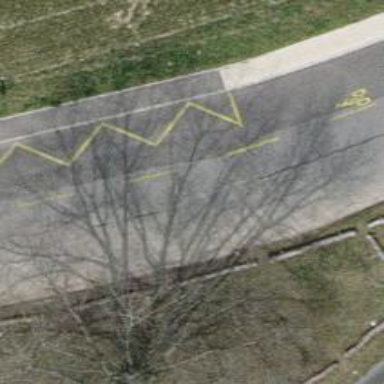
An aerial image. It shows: Unclassified road with asphalt surface. There is cycle lane on the left side.